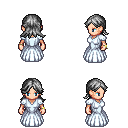
a pixel art fantasy rpg character, female body template, human, light skin, underdress, red pants, gray loose hair, bracelets, four views (front, back, left, right), 2x2 character sprite sheet, small pixel art, hard edges, no anti-aliasing